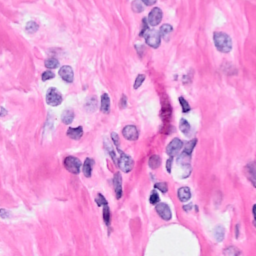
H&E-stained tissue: Breast